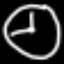
Label: clock